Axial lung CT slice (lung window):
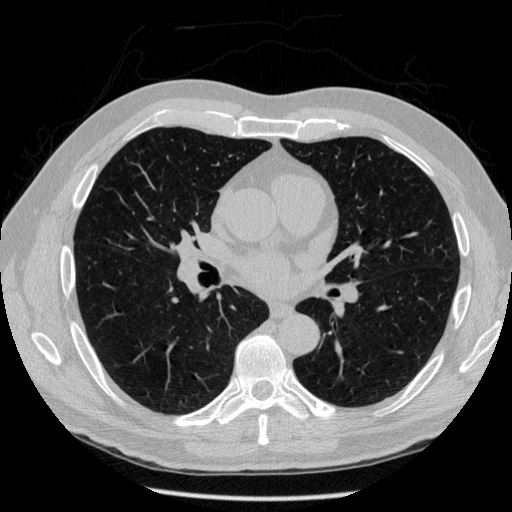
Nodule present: no